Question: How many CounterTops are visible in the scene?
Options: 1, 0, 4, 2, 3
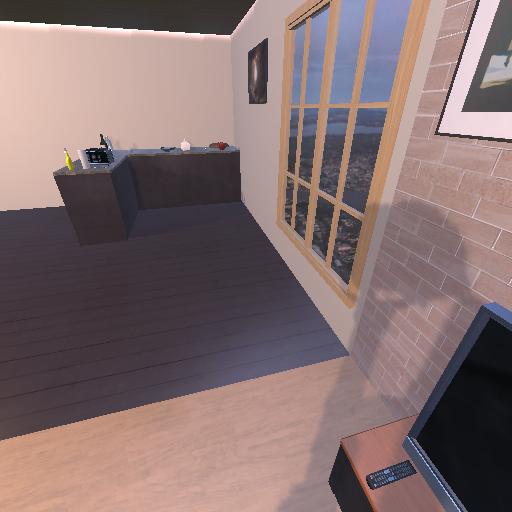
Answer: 1